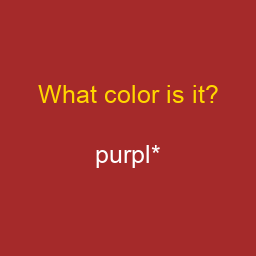
Color: white
Color name shown: purple
Background color: brown
Question text color: gold